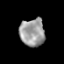
Tissue: prostate
Cell type: T cells
Senescence score: 0.3009
Nuclear area (px): 674
Mean DAPI intensity: 156.914